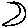
Label: moon